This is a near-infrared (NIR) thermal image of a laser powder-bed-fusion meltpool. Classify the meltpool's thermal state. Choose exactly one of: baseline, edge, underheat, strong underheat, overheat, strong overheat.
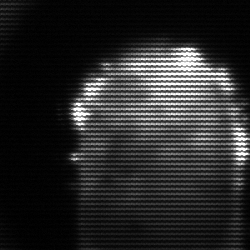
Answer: baseline